Field crop: tomato
Growth stage: 1
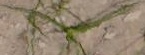
Species: cyperus